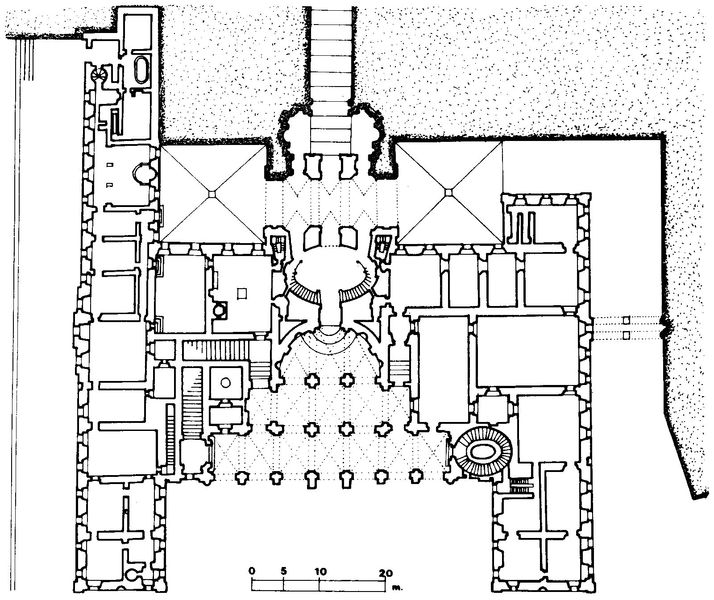
Titel: Palazzo Barberini
Künstler: Carlo Maderno
Standort: Rom, Palazzo Barberini (EU - I - Latium)
Schlagwörter: skizze, säulen, zeichnung, zimmer, anlage, architektur, kirche, turm, linien, treppe, treppen, striche, punkte, gewölbe, burg, kloster, dom, festung, schwarzweiß, räume, entwurf, rom, kreuze, zelle, freitreppe, plan, grundriss, maßstab, seitenschiffe, maßangabe, dom querschnitt, skizzee